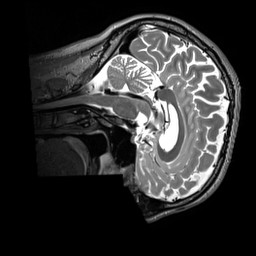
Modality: T2w
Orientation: sagittal
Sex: male
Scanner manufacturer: siemens
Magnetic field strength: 3 T
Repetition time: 3.2 s
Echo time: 0.409 s